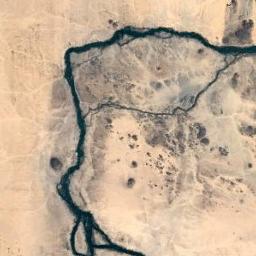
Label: river